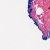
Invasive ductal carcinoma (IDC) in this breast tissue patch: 0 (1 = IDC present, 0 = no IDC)